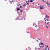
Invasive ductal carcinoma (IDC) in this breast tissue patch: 0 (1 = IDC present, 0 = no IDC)